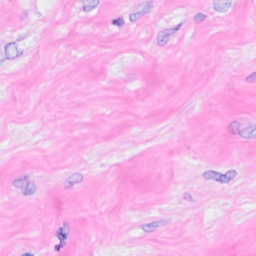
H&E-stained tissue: Breast